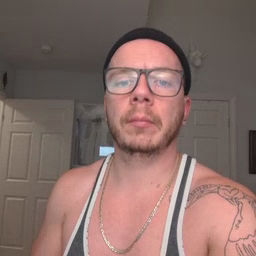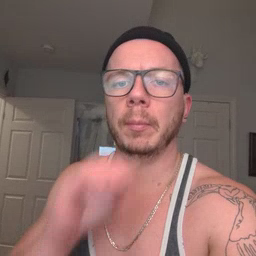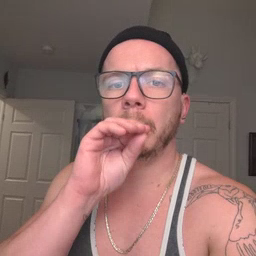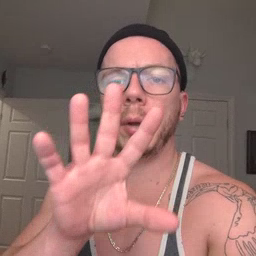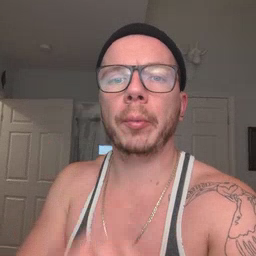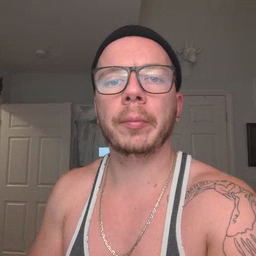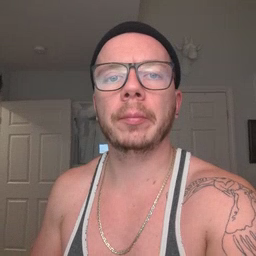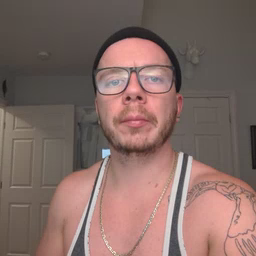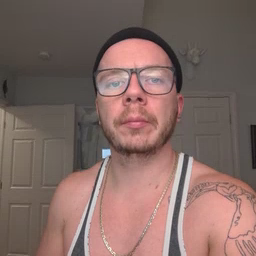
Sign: blow